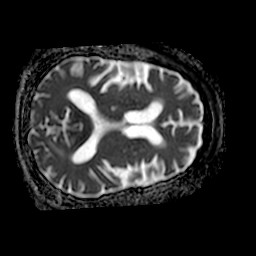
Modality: ADC
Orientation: axial
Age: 65
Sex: male
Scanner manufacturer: philips
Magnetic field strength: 1.5 T
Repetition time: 5.786 s
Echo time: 0.07488 s